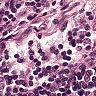
Metastatic tissue present: no